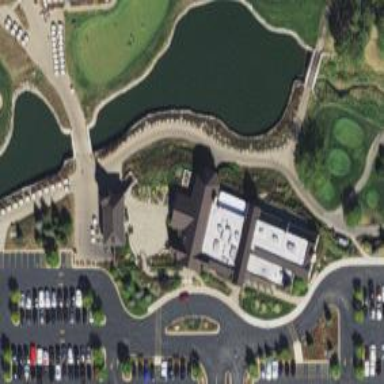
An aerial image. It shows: Pathway for golfing.